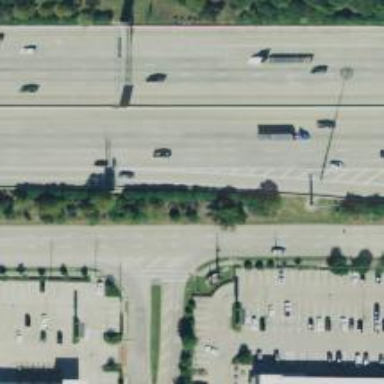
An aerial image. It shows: Secondary road with frontage road alongside.